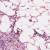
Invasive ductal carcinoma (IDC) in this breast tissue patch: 1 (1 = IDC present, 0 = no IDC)